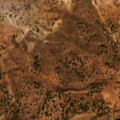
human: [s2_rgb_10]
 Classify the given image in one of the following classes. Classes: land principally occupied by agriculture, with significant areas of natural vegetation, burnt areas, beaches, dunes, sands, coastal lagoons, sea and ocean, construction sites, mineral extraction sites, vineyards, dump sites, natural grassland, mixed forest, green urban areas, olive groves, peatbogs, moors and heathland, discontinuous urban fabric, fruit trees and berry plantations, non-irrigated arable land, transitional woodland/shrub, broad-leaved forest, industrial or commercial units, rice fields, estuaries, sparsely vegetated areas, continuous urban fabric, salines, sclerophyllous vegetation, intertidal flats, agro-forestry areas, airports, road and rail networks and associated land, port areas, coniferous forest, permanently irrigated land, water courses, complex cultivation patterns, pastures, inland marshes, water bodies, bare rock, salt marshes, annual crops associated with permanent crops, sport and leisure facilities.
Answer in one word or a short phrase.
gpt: complex cultivation patterns, agro-forestry areas, broad-leaved forest, transitional woodland/shrub